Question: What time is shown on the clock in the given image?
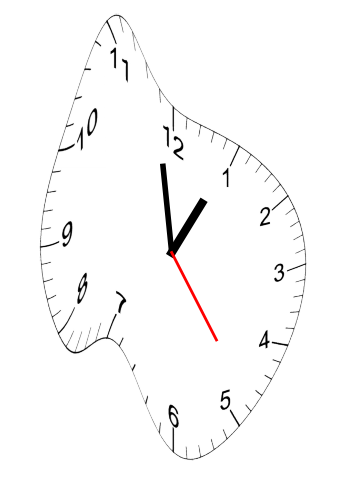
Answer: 12:58:24